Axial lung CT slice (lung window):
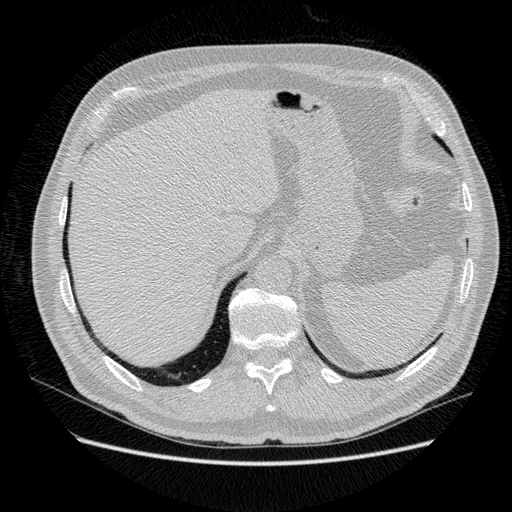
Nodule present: no